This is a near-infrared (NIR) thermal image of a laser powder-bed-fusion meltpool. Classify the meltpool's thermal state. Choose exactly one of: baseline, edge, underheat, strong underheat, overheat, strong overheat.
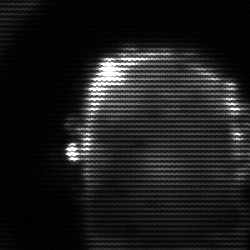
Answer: baseline